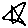
Label: star